Question: I'm trying to send an email to myself after someone has posted a question. Although I'm receiving an email, it isn't what I need: the from mailaddress is my own instead of the person who asked the question.
Is it possible to send a mail to yourself (I don't know the smtp host, username or password from the person who's asking the question).
I'll add some code in case you need it.
QuestionsController.cs
'''
MailMessage msg = new MailMessage();
msg.From = new MailAddress(question.Author + "<" + question.MailAuthor + ">");
msg.To.Add("myGmailAddress");
msg.Subject = question.Title;
msg.Body = question.Message;
msg.Sender = new MailAddress(question.MailAuthor);
SmtpClient client = new SmtpClient();
client.Send(msg);
'''
My code first didn't include msg.sender, but I tried it by adding a sender, but that also didn't help.
Web.config (outside the view folder)
'''
<system.net>
<mailSettings>
<smtp from="myGmailAddress">
<network
host="smtp.gmail.com"
password="myPassword"
userName="myGmailAddress"
port="587"
enableSsl="true"
defaultCredentials="false" />
</smtp>
</mailSettings>
</system.net>
'''
Also tried it without the from part and defaultCredentials="false".
When I debug the code I can see that the from in msg starts with my gmail address and changes when he gets past the msg.From part. But when I go to my mail I get this:

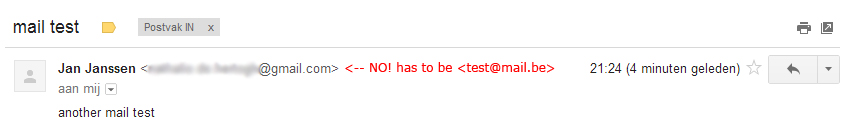
Answer: Thanks to sylon's commments I decided to create a noreply address to inform the person(s) of the new question.